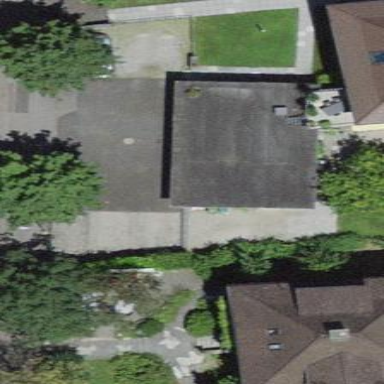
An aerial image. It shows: Group of garages.